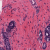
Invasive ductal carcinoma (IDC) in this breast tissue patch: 0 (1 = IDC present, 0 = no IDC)